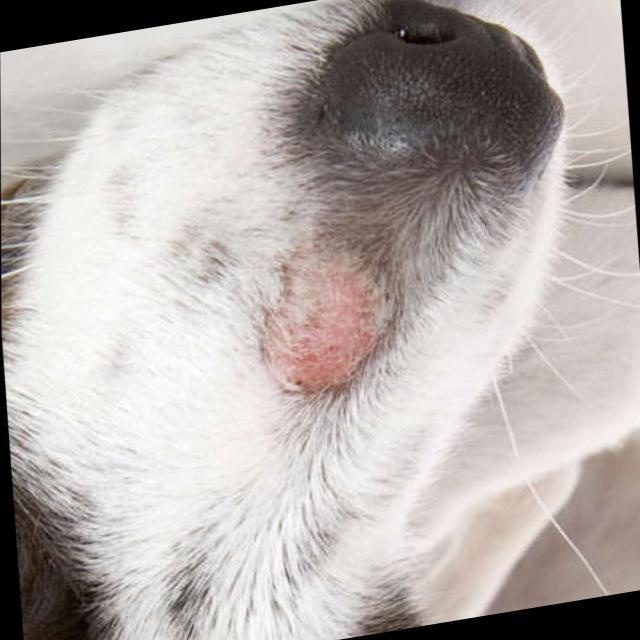
Canine ringworm (Dermatophytosis) — fungal infection caused by Microsporum or Trichophyton. Presents with circular alopecia, scaling, crusting, and broken hairs.